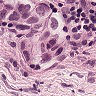
Metastatic tissue present: yes